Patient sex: M
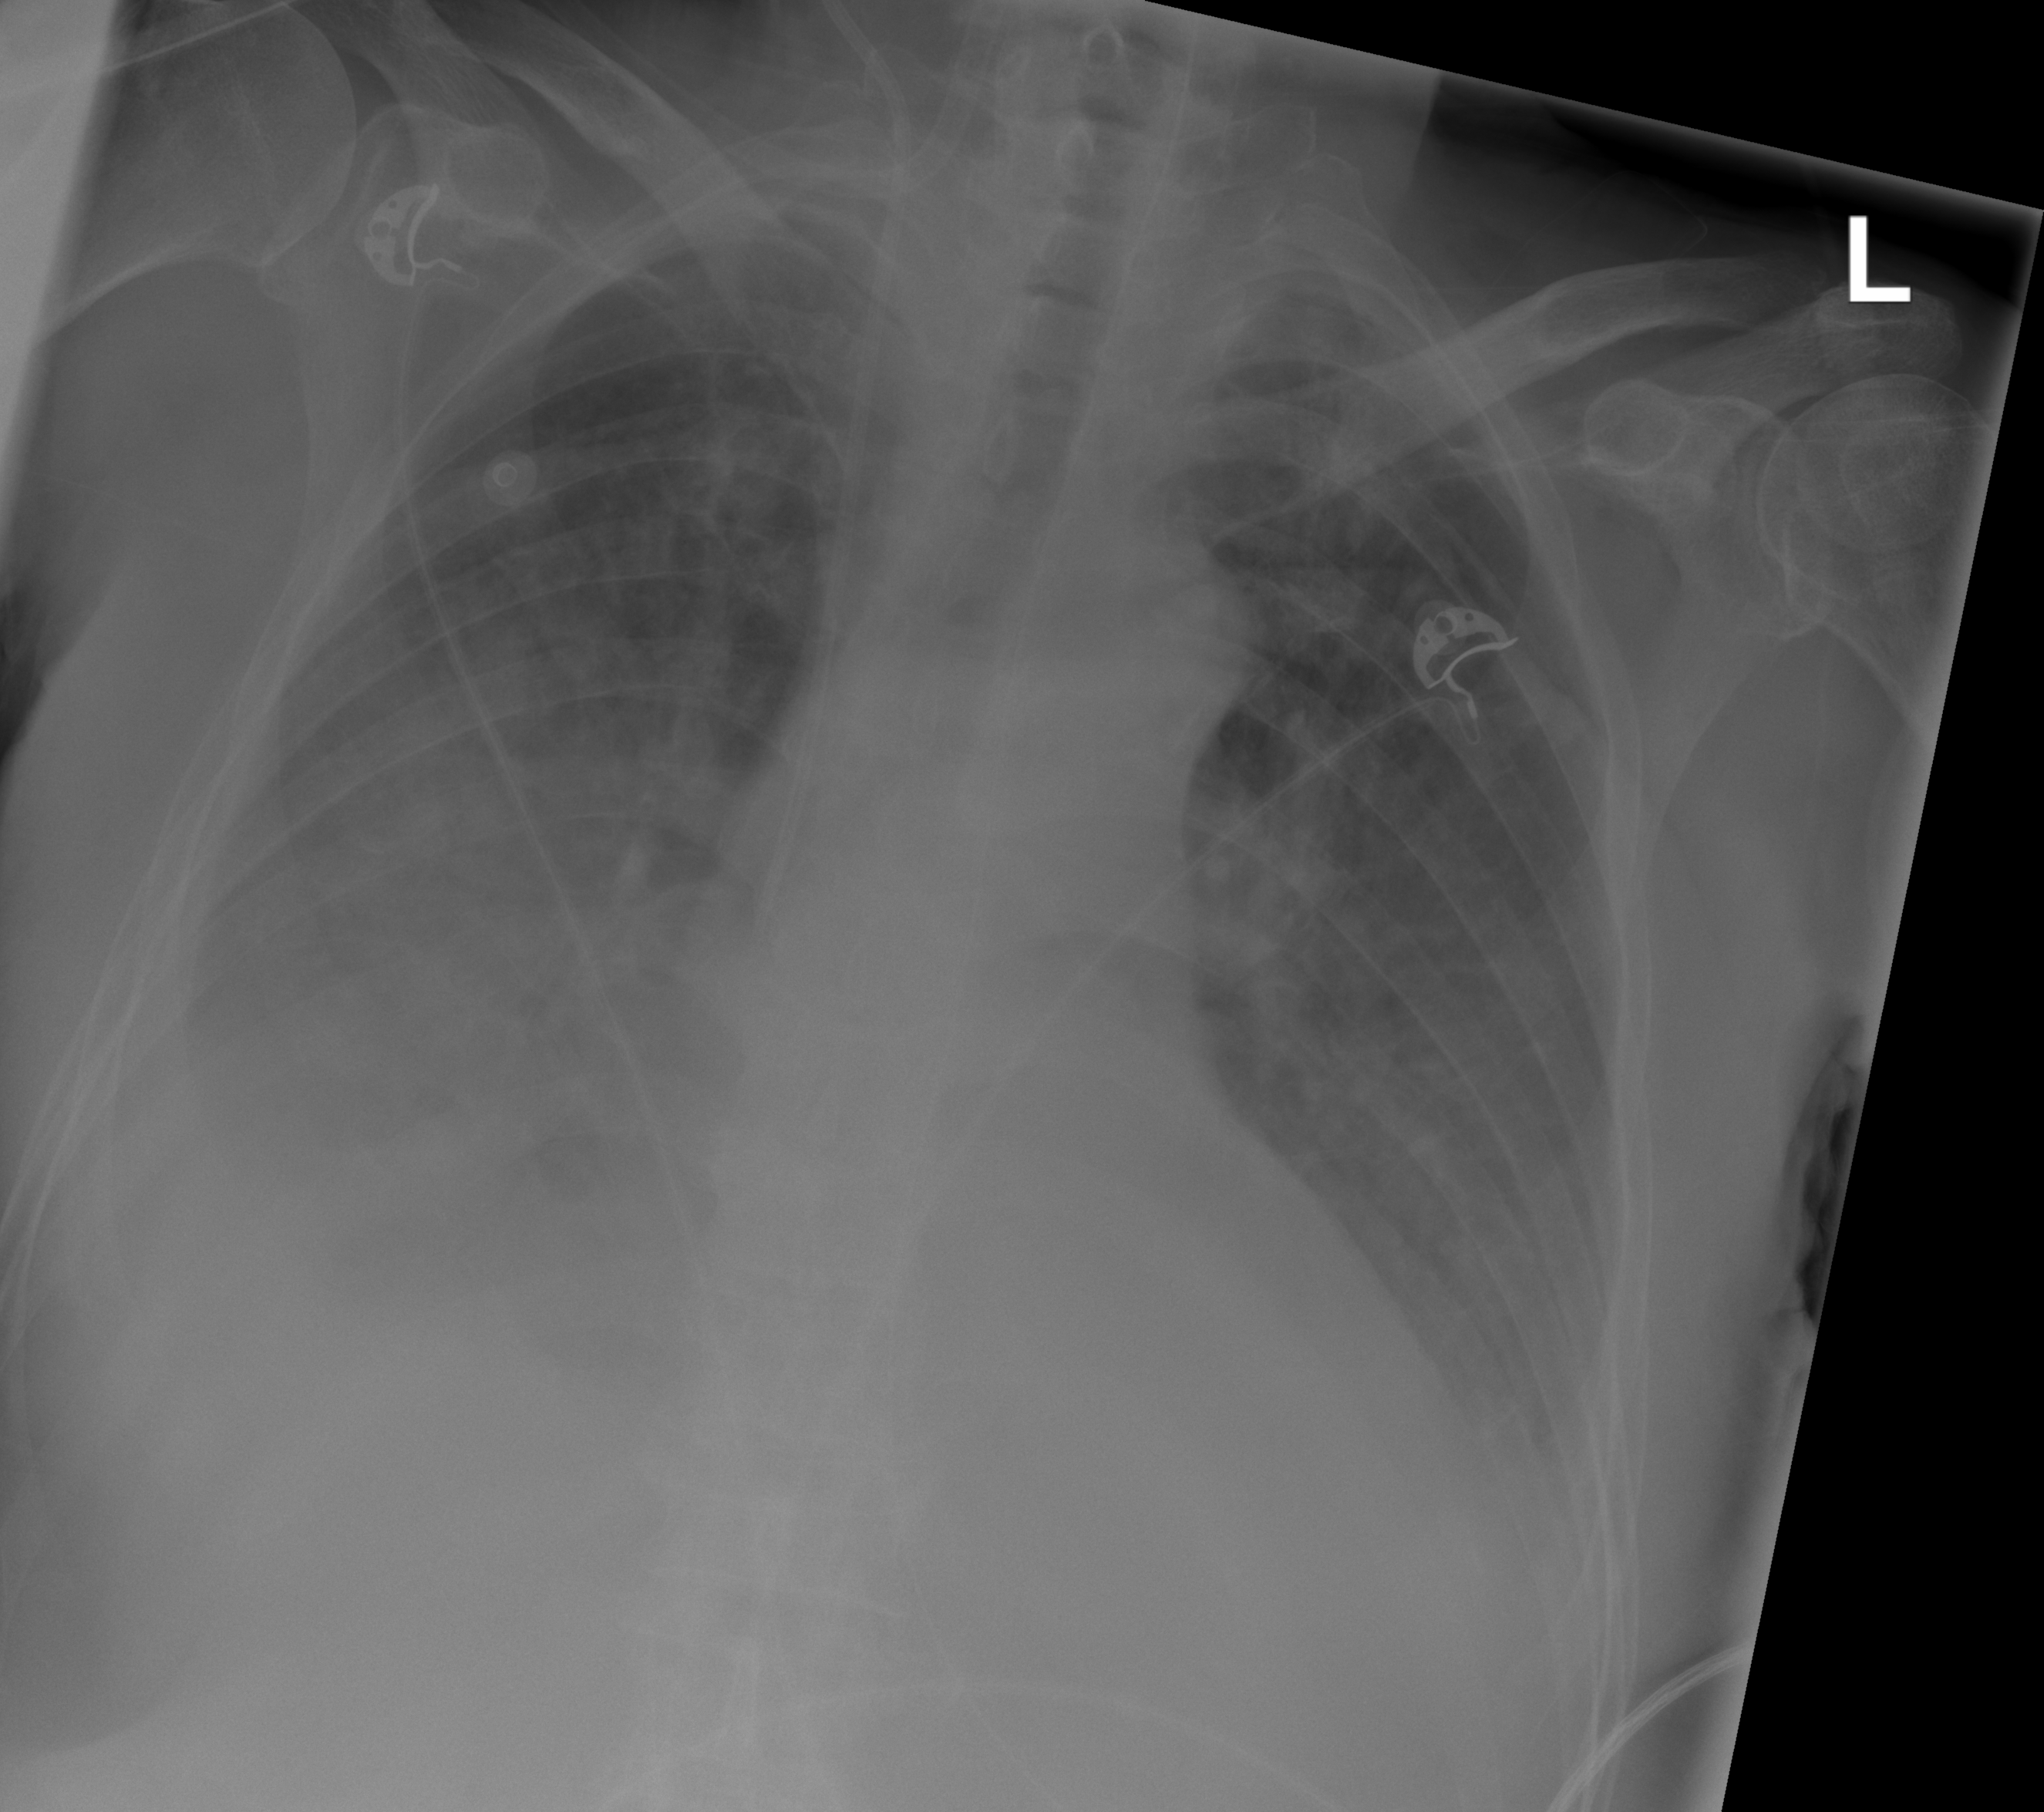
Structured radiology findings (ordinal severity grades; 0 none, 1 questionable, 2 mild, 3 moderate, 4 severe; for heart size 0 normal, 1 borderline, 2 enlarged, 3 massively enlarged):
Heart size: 0
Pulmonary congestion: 0
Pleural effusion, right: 3
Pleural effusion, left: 2
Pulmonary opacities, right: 2
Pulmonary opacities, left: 1
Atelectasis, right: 3
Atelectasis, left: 2